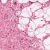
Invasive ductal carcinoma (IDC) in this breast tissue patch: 0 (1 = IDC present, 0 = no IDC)